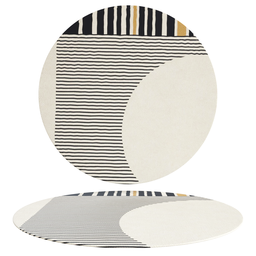
Label: decoration